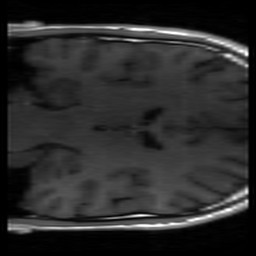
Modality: T1w
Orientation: coronal